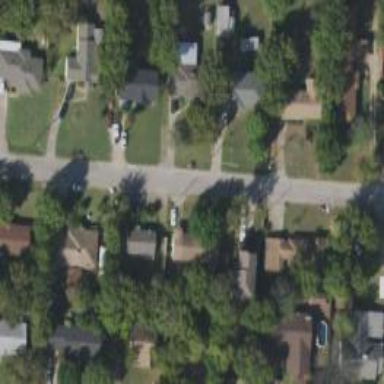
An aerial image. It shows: Residential road.